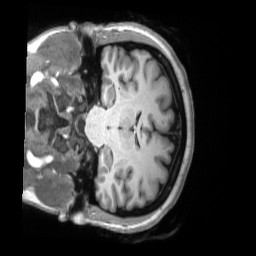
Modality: T1w
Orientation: coronal
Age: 46
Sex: female
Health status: ill
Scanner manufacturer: siemens
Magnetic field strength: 3 T
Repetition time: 2.2 s
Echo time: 0.00157 s